Interaction volume radius: 5 \u00c5
Interaction volume height: 10 \u00c5
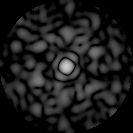
Disorder parameter: 0.8379